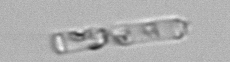
Label: Cerataulina_pelagica